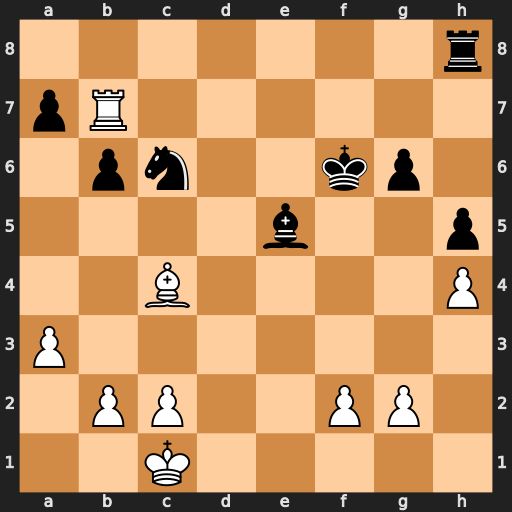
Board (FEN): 7r/pR6/1pn2kp1/4b2p/2B4P/P7/1PP2PP1/2K5
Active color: w
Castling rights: -
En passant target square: -
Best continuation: Rf7#